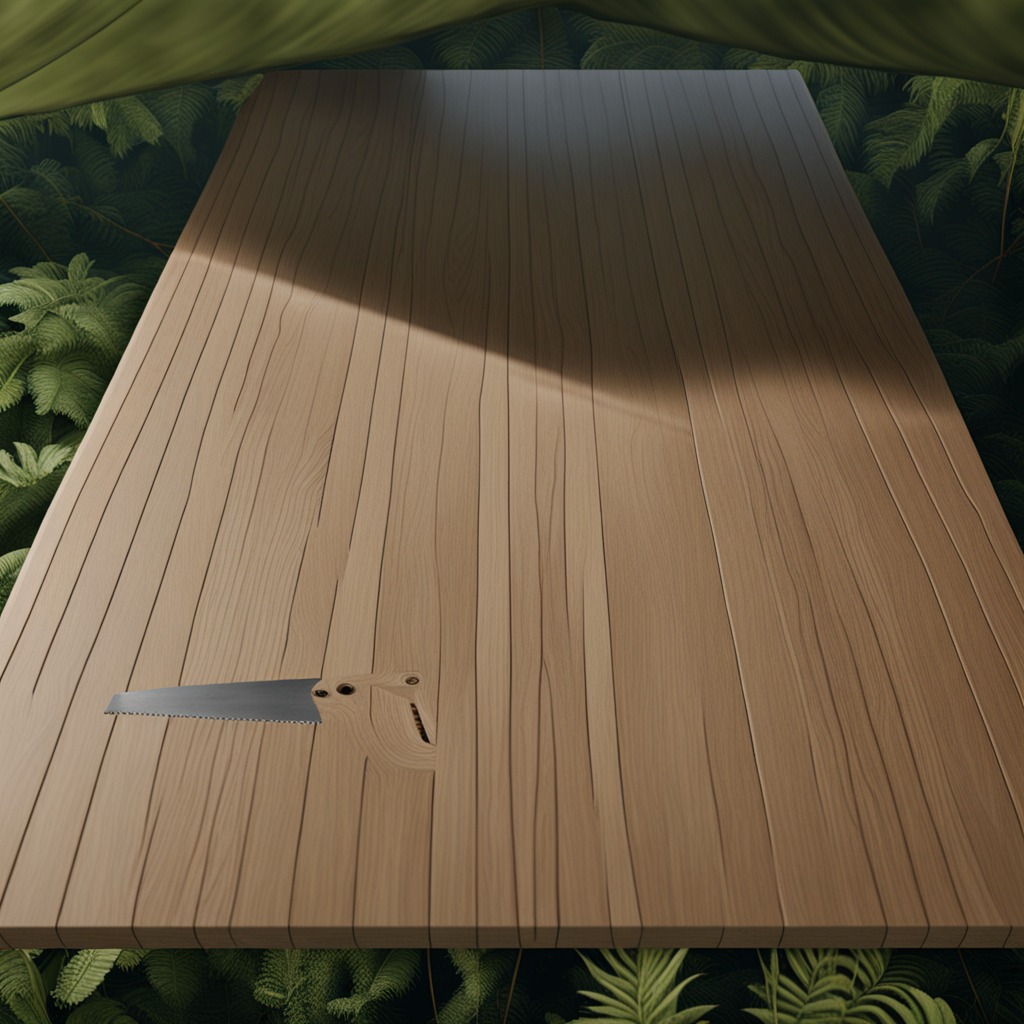
A metal saw is lying on the wooden table inside a jungle field workshop tent.